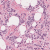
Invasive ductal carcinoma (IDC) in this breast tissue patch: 1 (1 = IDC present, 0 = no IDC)